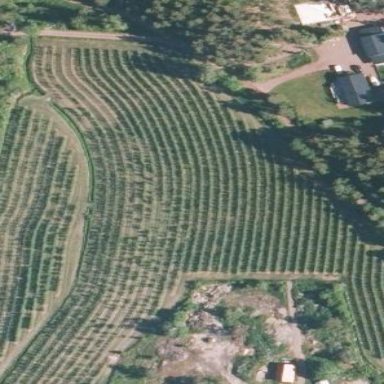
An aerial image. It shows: Orchard.